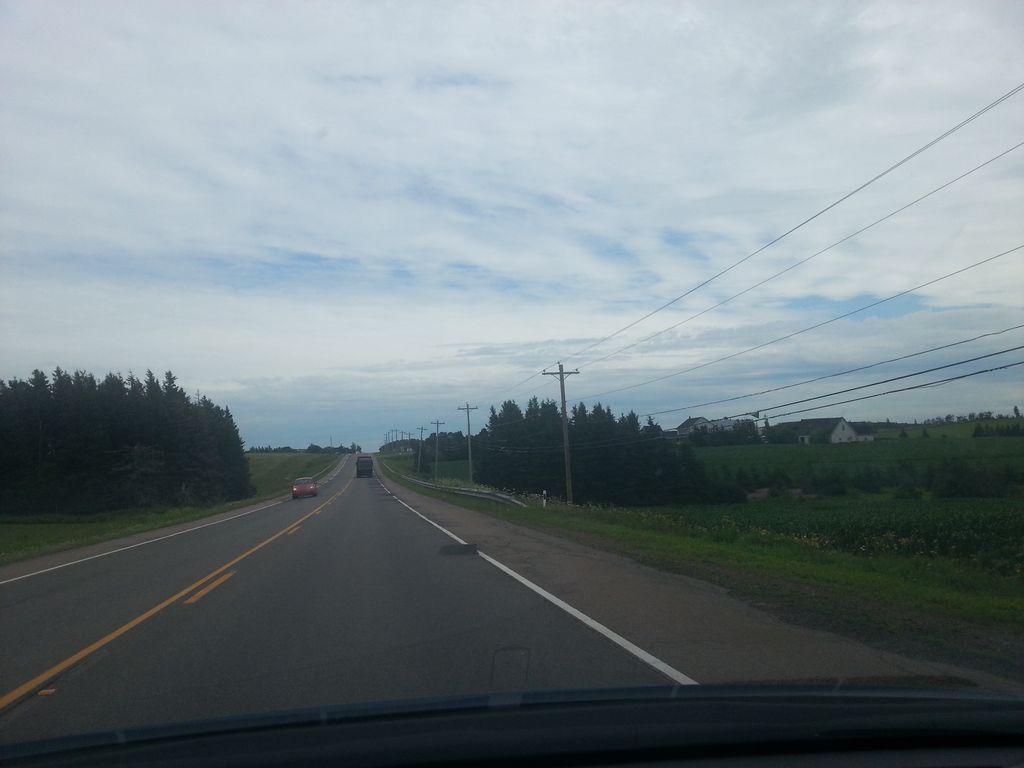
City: charlottetown